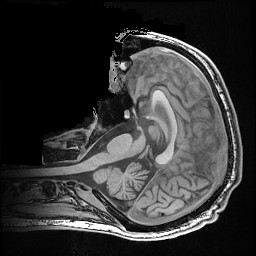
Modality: T1w
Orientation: axial
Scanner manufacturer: ge
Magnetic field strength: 3 T
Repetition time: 0.009184 s
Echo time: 0.00368 s